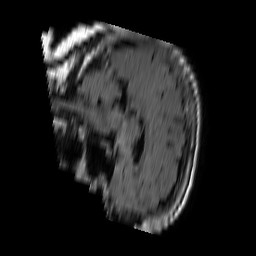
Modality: FLAIR
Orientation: sagittal
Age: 60
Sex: female
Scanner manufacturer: philips
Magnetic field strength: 1.5 T
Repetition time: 6 s
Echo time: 0.12 s